Field crop: maize
Growth stage: 1
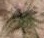
Species: salsola